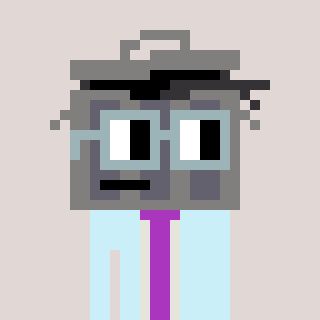
a pixel art character with square dark gray glasses, a trashcan-shaped head and a cold-colored body on a warm background